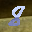
Label: 8